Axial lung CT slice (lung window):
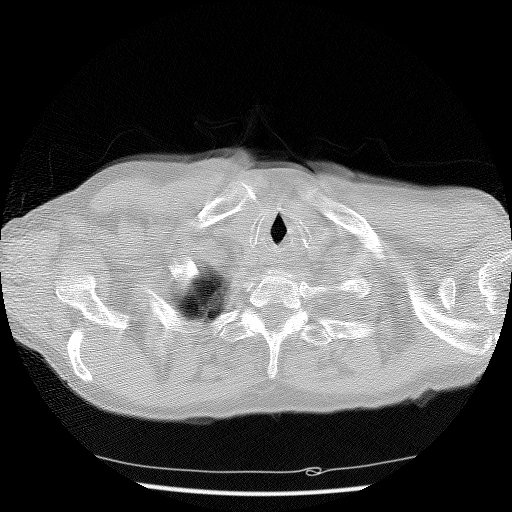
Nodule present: no